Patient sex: M
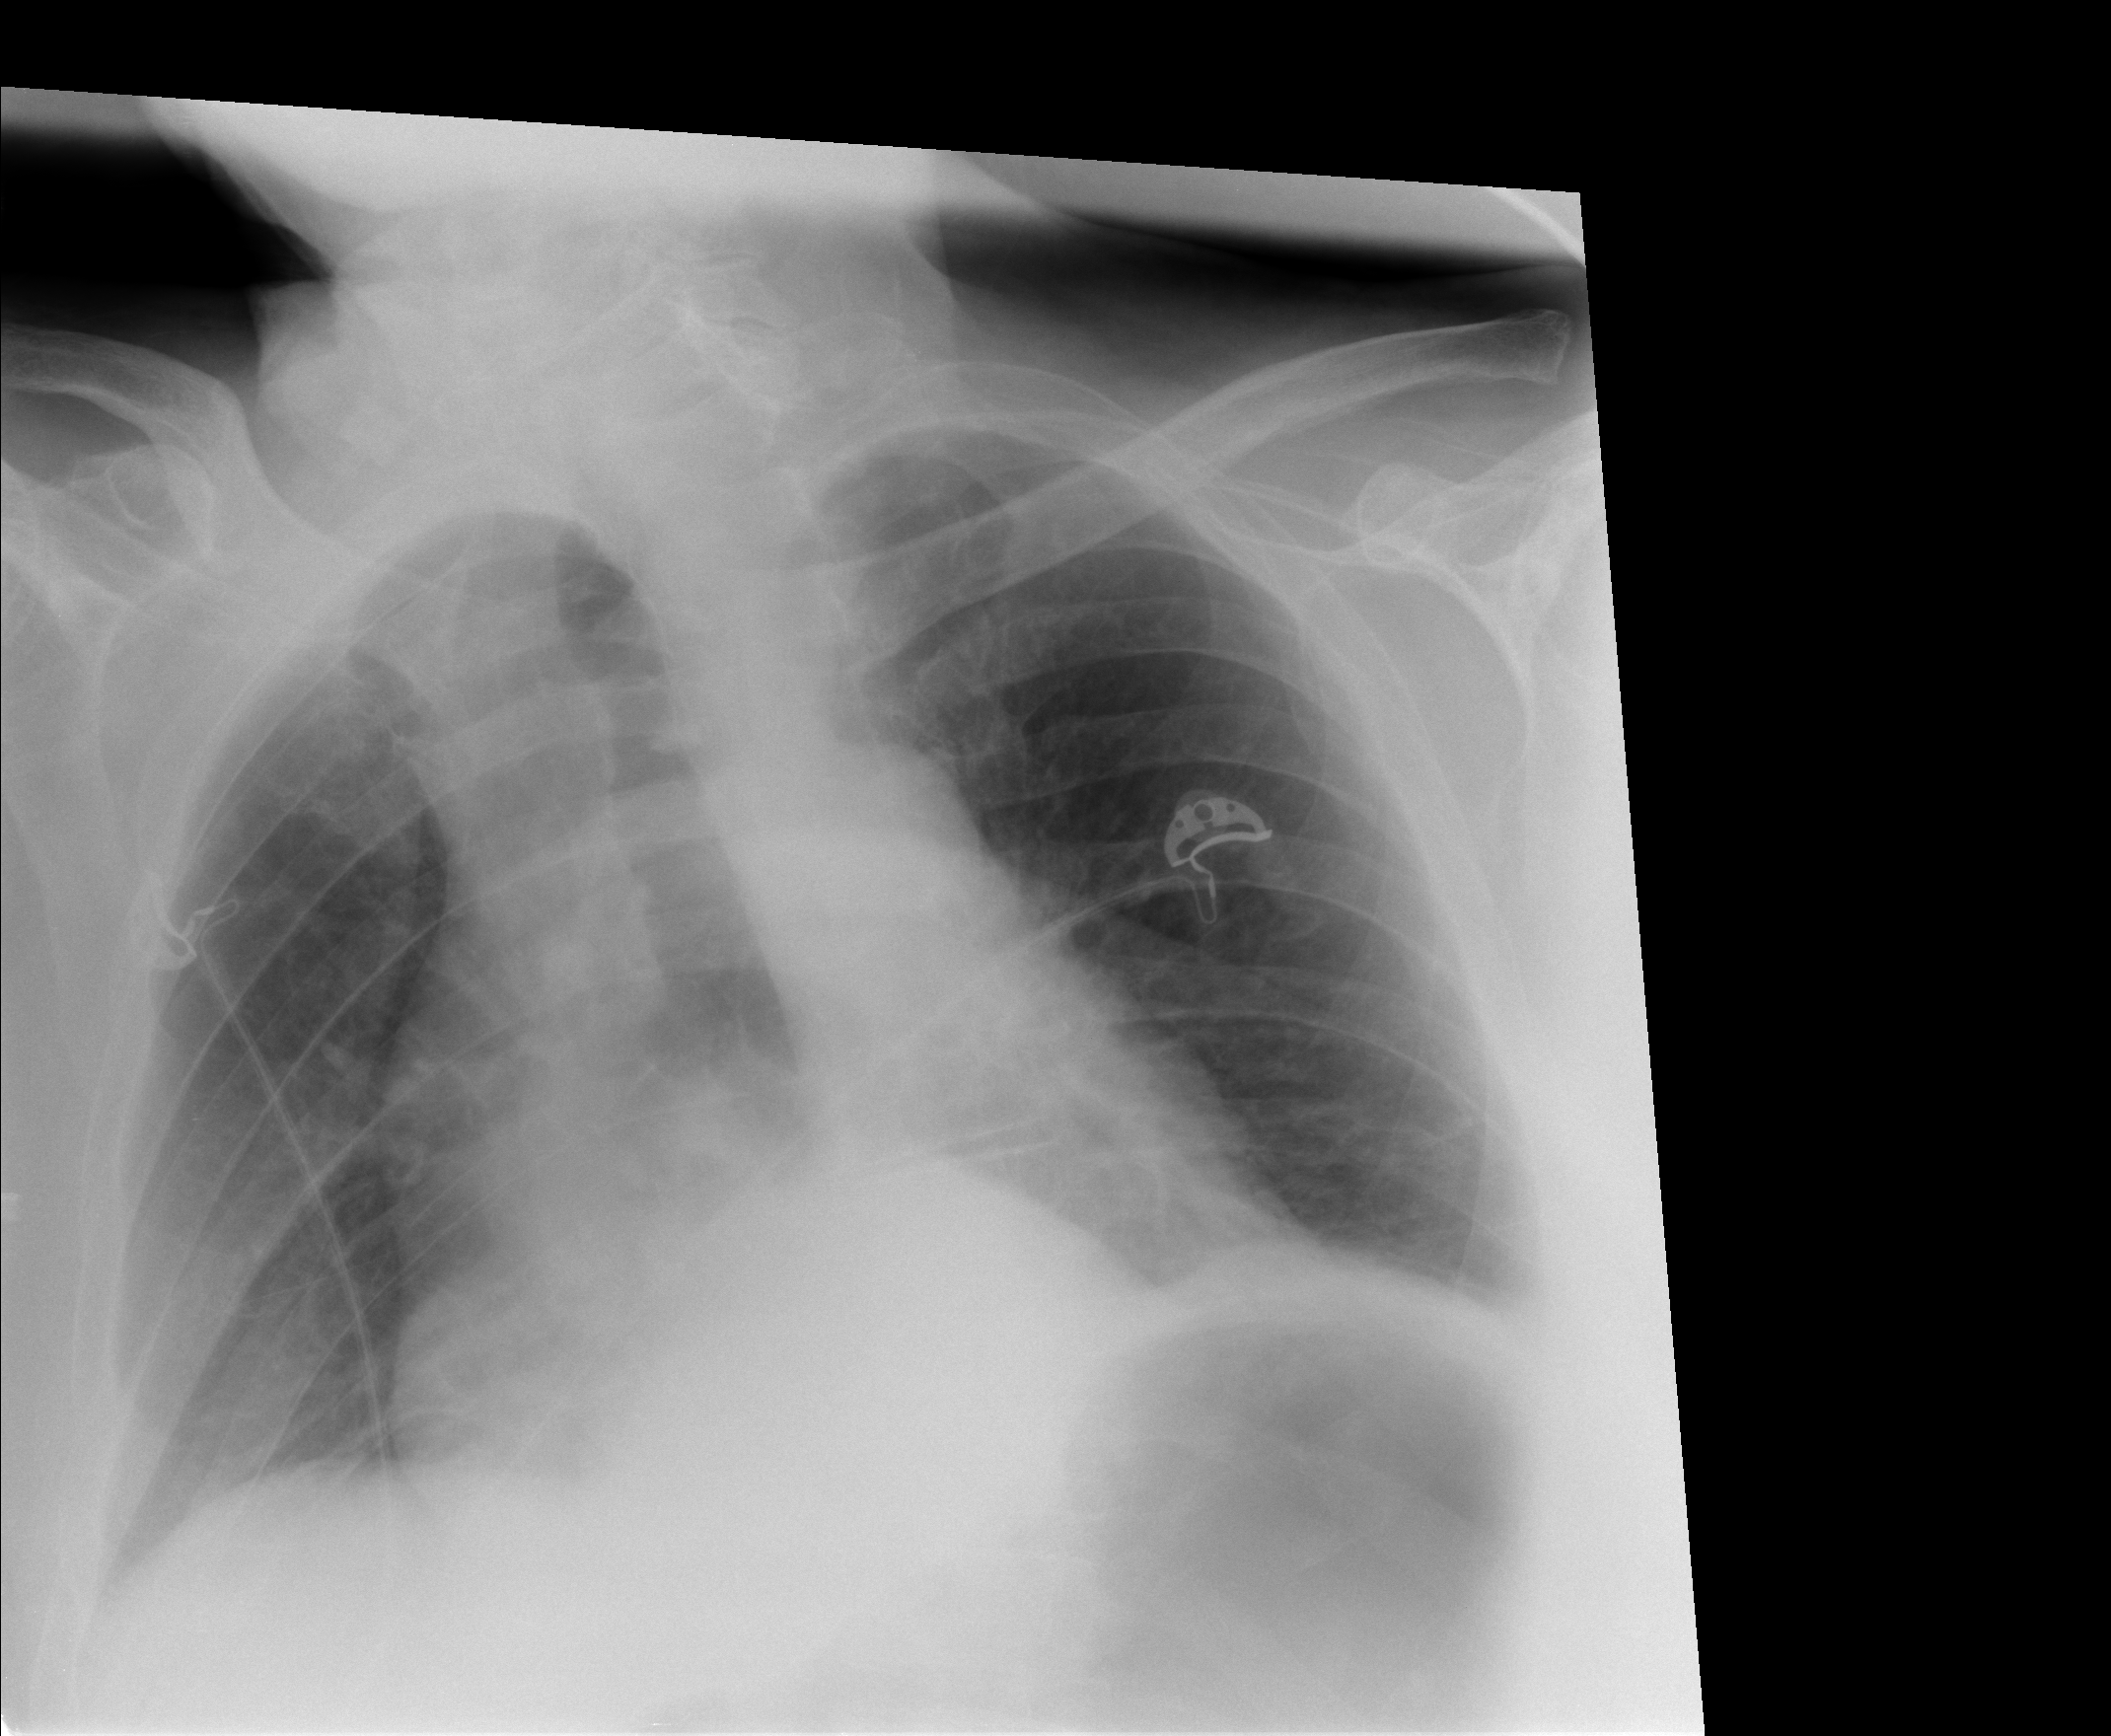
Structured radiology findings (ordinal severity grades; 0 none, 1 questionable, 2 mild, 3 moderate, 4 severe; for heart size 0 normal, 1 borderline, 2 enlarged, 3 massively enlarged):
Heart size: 1
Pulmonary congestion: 2
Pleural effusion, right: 1
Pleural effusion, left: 1
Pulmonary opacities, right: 0
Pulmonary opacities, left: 0
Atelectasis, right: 2
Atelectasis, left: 1